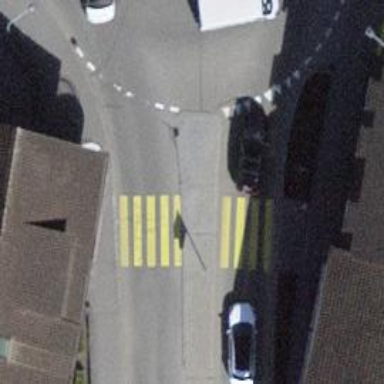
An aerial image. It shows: Kerb barrier.